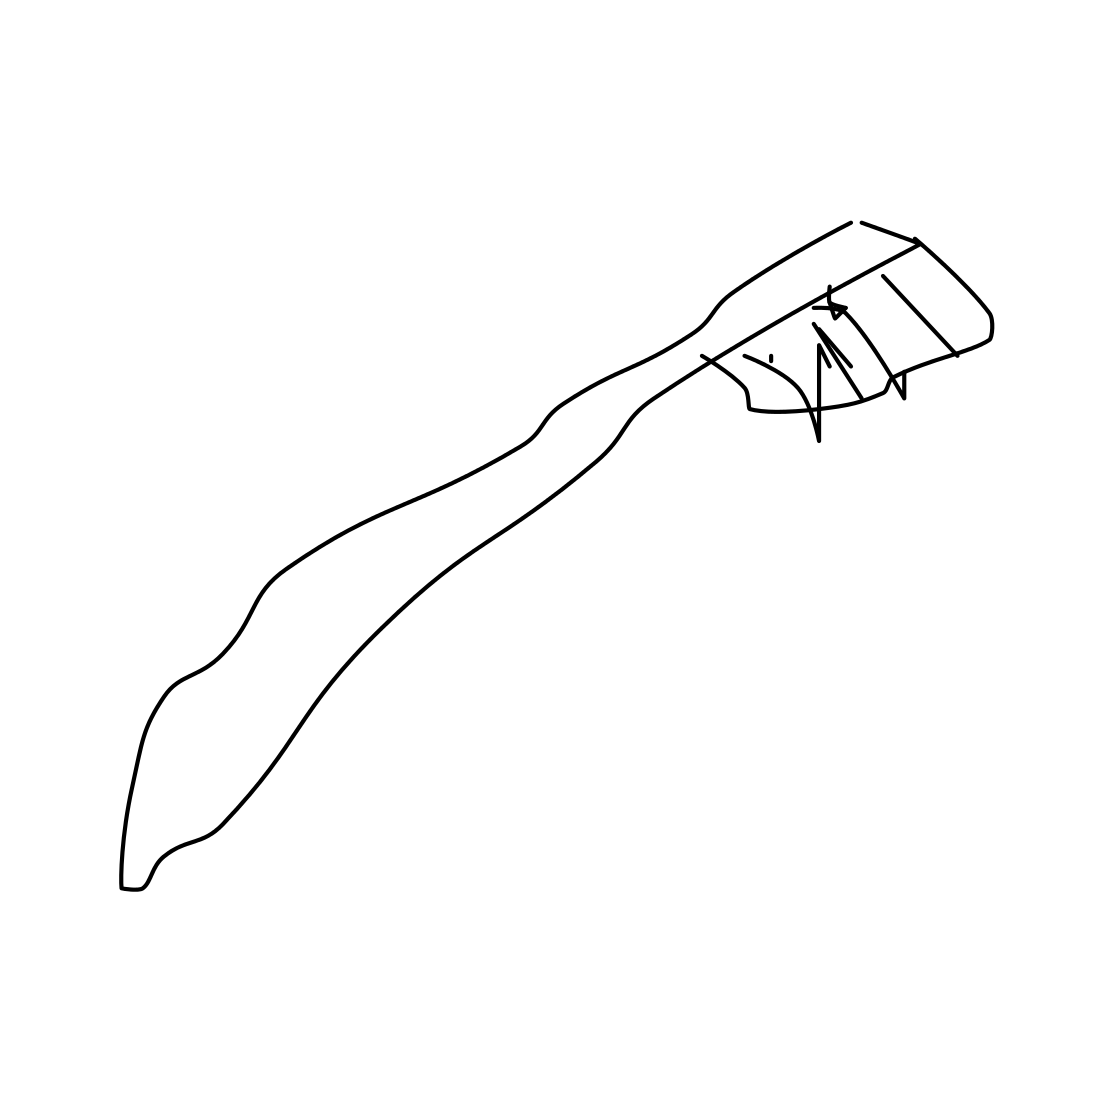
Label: toothbrush